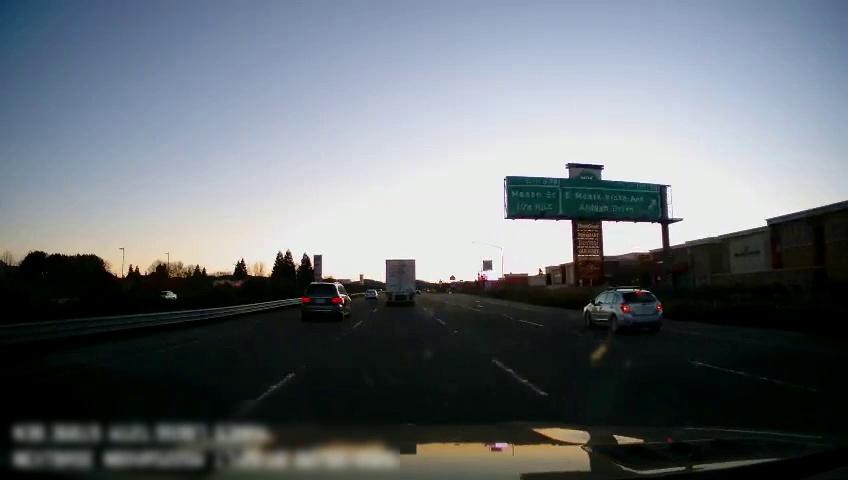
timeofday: Dusk/Dawn/Twilight
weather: Cloudy
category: Drivable Space
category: Vehicles | Car
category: Vehicles | Car
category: Vehicles | SUV
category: Vehicles | Truck
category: Vehicles | SUV
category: Lanes | Alternate Lane
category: Lanes | Current Lane
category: Lanes | Current Lane
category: Lanes | Alternate Lane
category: Lanes | Alternate Lane
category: Traffic | Signs